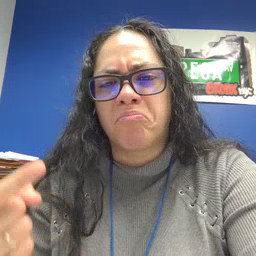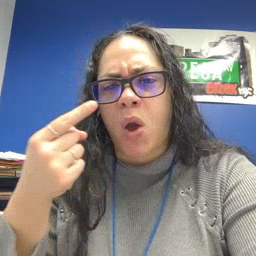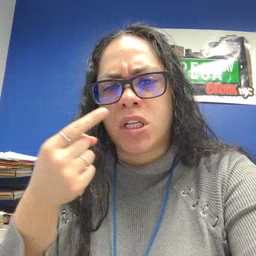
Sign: owie